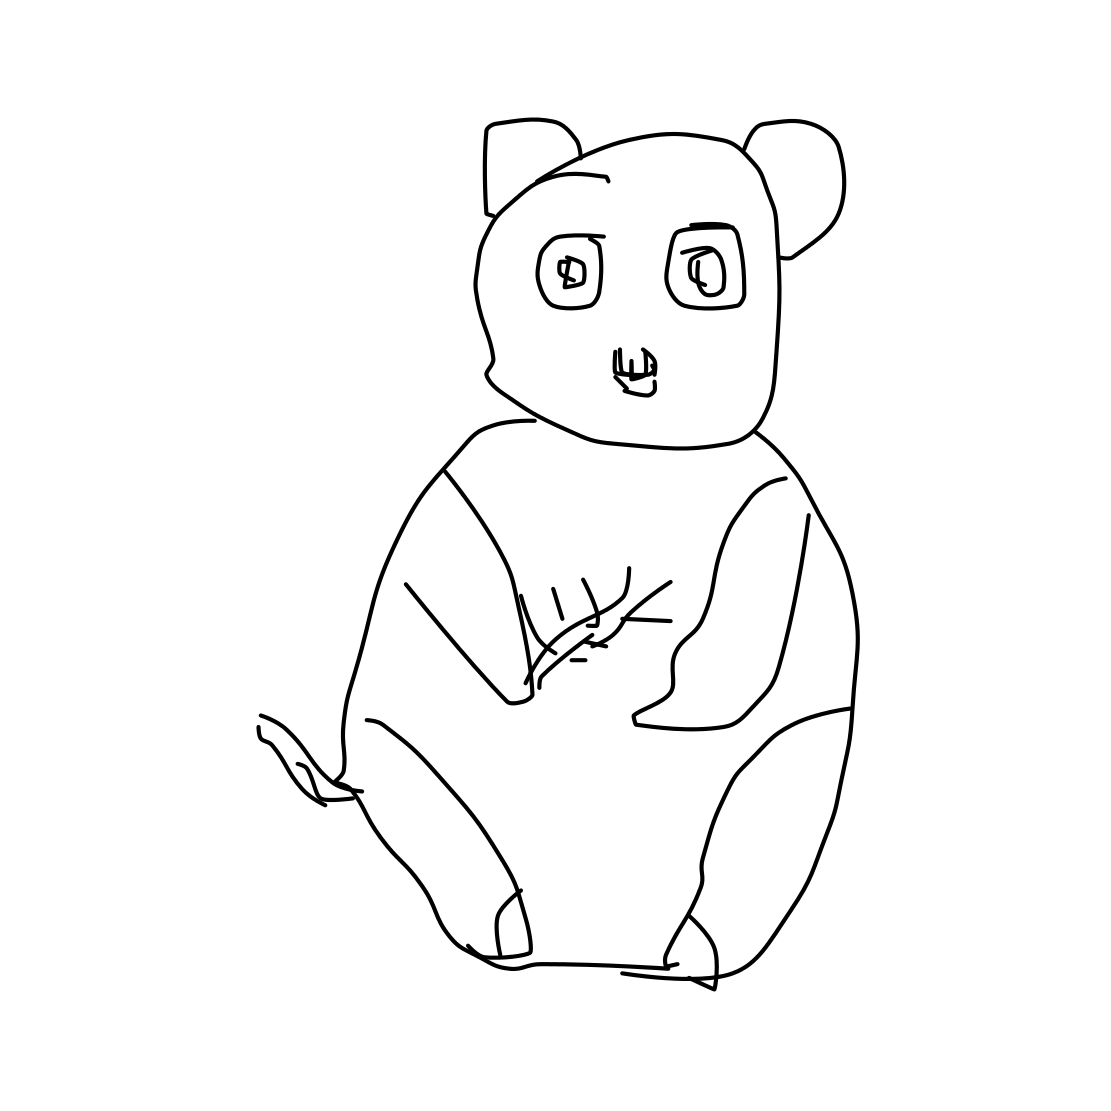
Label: panda